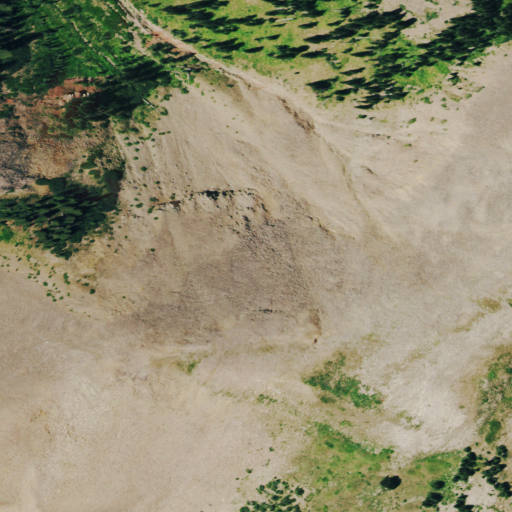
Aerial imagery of mountain in Colorado named Madden Peak containing barren land, evergreen forest, grassland, and deciduous forest